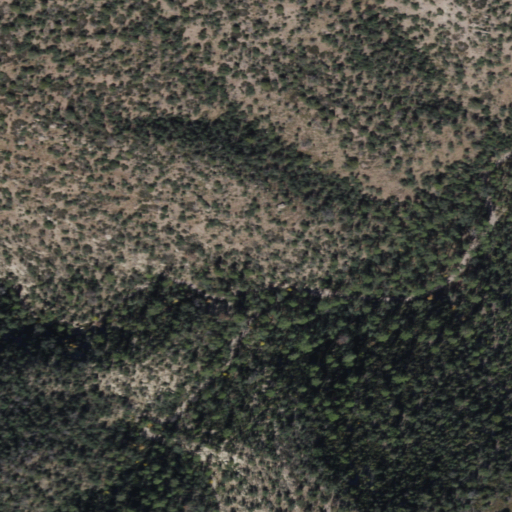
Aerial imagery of valley in Arizona named North Field Canyon containing evergreen forest and shrub